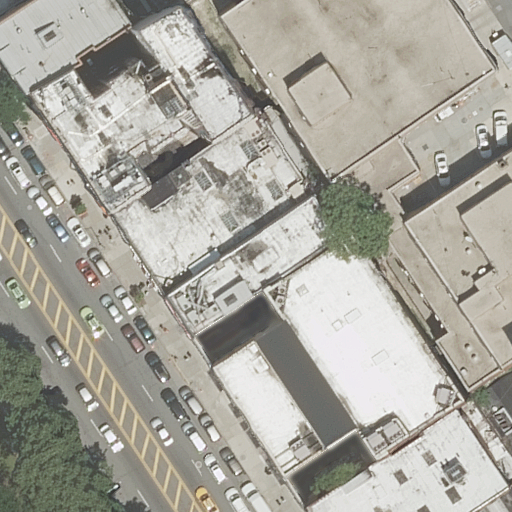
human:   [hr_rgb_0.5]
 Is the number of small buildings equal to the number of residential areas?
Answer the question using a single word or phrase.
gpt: no

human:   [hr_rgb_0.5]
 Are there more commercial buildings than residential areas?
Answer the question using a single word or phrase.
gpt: no

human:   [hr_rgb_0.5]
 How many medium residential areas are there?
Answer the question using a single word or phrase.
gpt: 1

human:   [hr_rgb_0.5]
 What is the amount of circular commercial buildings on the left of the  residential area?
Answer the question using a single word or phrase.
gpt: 0

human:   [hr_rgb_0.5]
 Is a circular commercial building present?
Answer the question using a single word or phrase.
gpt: no

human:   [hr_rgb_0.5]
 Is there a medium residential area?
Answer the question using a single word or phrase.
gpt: yes

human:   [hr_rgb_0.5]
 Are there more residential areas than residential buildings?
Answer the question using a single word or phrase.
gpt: no

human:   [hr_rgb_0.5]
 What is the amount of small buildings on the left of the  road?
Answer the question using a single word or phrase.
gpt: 0

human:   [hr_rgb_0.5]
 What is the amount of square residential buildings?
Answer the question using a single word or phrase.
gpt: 0

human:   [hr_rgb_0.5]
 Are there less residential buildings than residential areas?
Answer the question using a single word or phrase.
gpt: no

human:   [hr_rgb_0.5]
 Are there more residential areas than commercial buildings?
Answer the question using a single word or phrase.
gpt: yes

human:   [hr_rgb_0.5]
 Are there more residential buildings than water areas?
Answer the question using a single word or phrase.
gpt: yes

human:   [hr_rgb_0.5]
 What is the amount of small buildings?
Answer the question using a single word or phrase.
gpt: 3

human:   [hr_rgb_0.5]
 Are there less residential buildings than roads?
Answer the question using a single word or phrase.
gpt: no

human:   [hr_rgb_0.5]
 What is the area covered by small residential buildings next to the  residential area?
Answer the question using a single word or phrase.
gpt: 113m2

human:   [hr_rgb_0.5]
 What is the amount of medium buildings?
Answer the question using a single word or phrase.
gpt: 5

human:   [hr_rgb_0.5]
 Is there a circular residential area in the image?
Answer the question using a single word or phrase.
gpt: no

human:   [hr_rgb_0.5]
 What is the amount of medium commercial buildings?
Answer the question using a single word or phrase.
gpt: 0

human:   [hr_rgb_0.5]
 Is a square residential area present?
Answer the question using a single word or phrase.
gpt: no

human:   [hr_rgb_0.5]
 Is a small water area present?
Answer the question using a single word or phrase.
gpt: no

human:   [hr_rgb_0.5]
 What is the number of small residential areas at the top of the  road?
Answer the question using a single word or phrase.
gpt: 0

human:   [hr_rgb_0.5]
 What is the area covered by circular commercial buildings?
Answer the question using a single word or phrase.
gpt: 0m2

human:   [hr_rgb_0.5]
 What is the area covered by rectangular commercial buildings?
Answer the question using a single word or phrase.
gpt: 0m2

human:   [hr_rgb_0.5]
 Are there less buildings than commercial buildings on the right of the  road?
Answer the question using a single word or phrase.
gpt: no

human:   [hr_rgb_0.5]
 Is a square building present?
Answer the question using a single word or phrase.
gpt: no

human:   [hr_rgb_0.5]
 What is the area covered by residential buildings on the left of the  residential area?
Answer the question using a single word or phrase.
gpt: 0m2

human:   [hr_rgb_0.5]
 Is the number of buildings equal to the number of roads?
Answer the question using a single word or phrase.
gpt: no

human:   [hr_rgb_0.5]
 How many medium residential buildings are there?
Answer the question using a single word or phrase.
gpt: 5

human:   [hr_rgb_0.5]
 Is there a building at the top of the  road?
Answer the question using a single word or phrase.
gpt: yes

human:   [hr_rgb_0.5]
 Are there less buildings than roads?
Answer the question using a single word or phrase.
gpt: no

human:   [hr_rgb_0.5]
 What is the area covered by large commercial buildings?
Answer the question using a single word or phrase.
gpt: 0m2

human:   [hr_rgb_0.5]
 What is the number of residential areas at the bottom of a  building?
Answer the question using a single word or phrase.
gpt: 1

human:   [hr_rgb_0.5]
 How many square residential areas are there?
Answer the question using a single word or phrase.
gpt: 0

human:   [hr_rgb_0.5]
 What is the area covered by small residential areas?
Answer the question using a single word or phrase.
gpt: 0m2

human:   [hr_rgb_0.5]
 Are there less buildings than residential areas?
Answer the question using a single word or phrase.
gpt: no

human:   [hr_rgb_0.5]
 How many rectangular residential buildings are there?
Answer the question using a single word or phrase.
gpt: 9